Question: I have a master page that uses @RenderBody to display the current controllerction content. I'm running into a situation where I'd like to show a partial view depending on which controller is being rendered with the @RenderBody. Is this possible using @RenderAction or @RenderPartial? Thanks

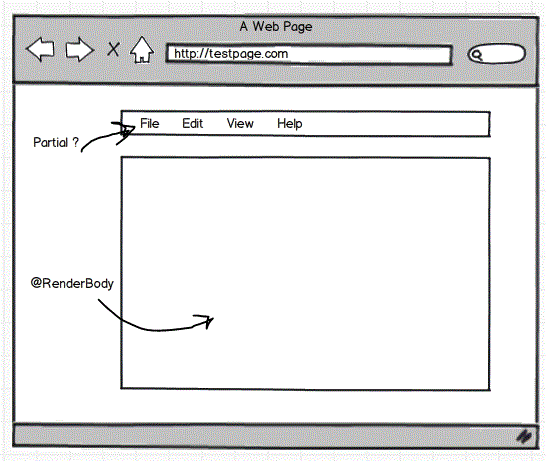
Answer: You may want to take a look at Sections (RenderSection) feature. Well described by Scott Gu
<URL>